Aerial crown-view tile of a tropical tree (Barro Colorado Island, Panama), acquired 20240611:
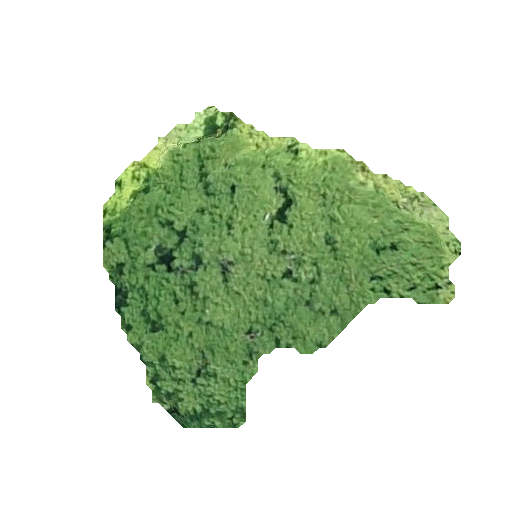
Species: Jacaranda copaia
GBIF accepted scientific name: Jacaranda copaia
Crown area: 108.133 m²